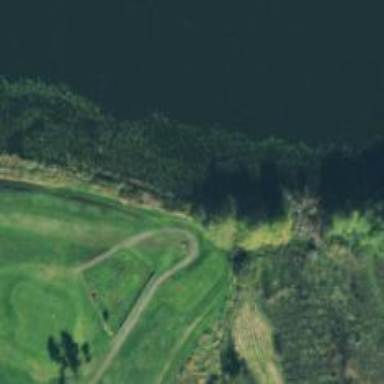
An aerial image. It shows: Path for both road and golf.